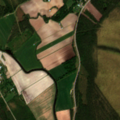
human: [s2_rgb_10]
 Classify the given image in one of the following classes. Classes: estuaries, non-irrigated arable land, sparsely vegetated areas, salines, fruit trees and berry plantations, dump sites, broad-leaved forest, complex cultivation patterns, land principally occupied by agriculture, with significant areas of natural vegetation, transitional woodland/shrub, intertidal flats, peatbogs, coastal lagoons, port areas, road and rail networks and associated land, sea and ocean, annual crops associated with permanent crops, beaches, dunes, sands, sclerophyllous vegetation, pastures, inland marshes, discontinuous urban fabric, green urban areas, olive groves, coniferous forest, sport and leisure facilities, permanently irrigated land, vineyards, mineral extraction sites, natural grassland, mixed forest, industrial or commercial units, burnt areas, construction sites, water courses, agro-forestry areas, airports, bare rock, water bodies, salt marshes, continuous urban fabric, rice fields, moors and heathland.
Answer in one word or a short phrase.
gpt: non-irrigated arable land, land principally occupied by agriculture, with significant areas of natural vegetation, coniferous forest, mixed forest, peatbogs